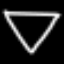
Label: diamond